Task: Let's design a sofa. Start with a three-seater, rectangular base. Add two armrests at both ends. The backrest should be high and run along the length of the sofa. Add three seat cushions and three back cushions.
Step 46:
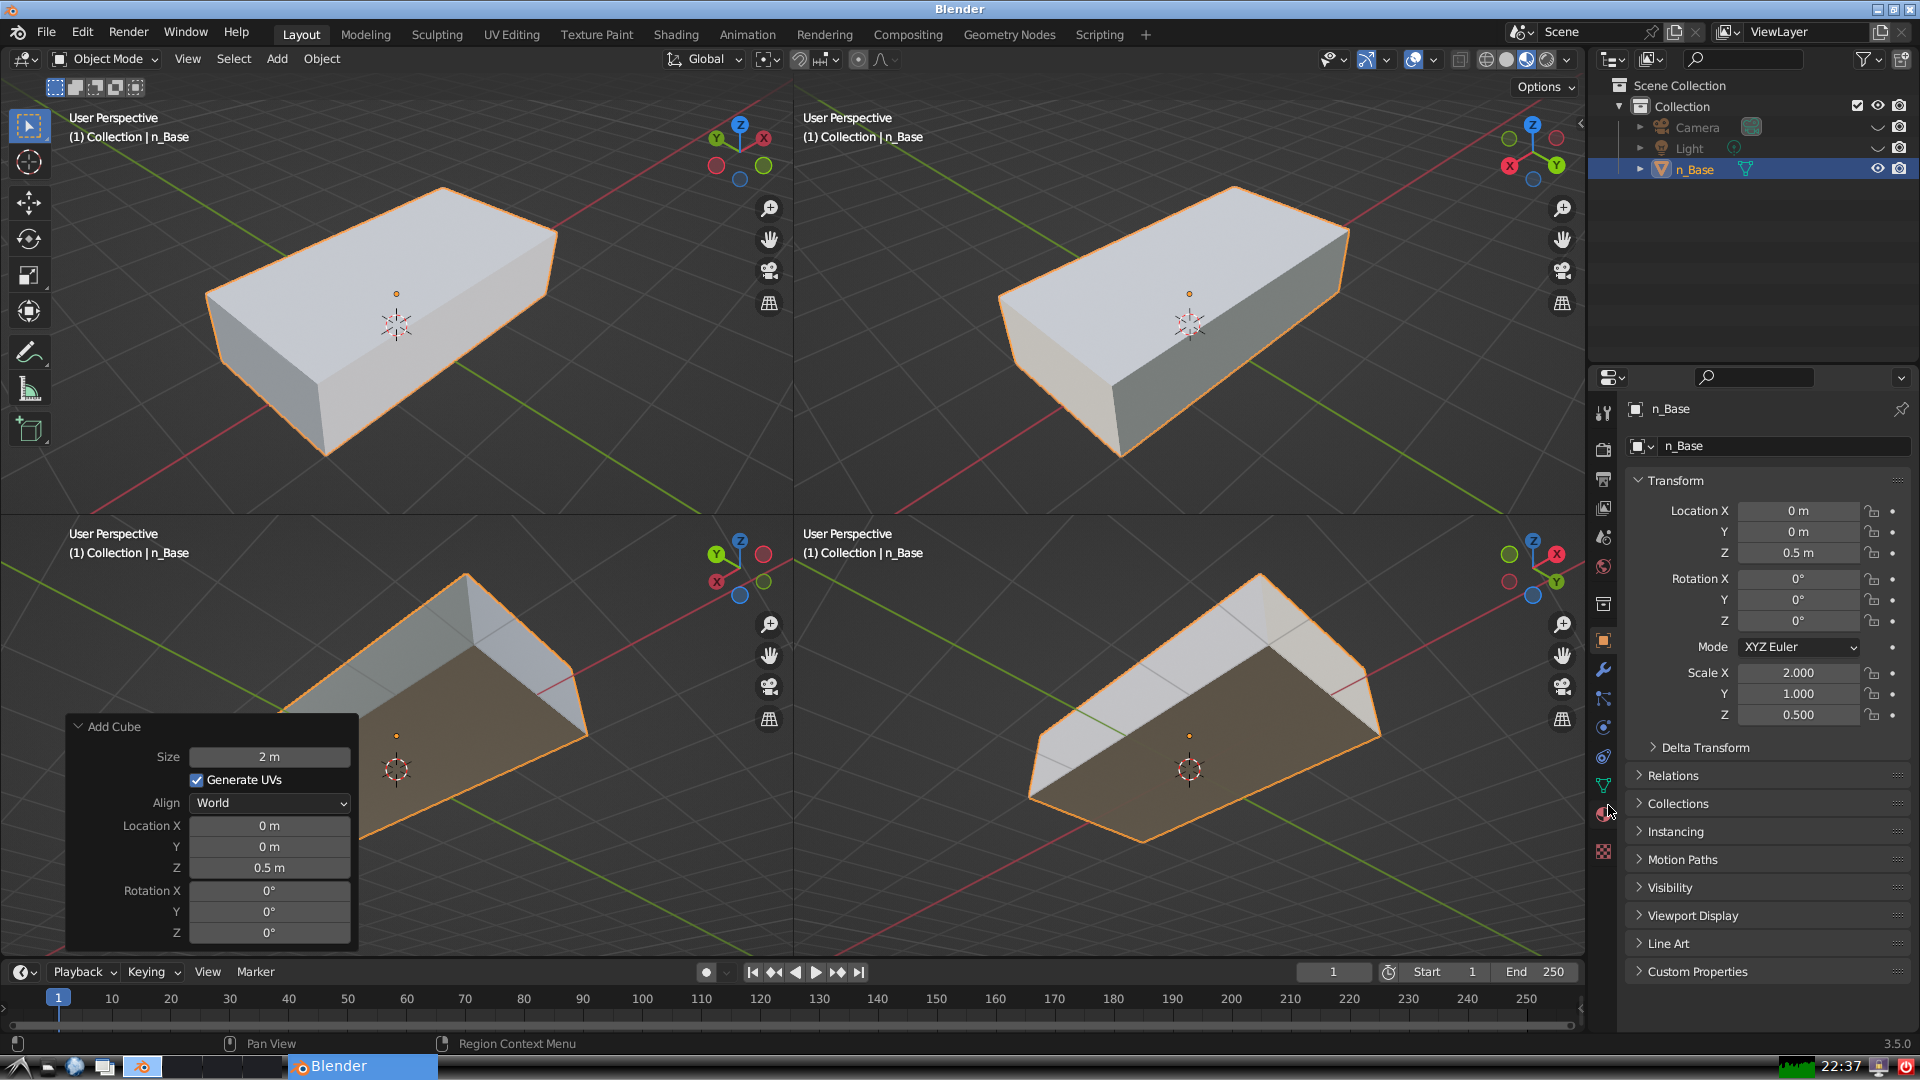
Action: click: no